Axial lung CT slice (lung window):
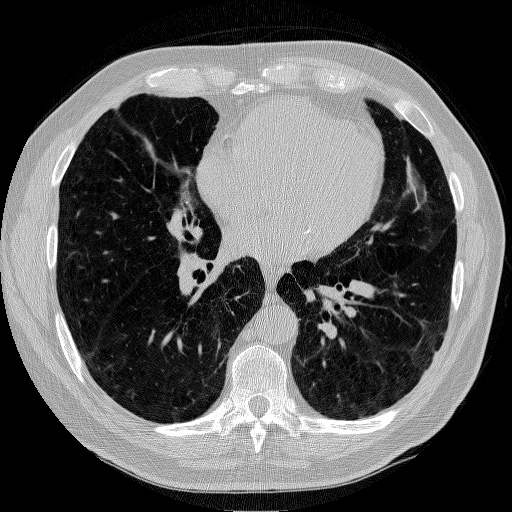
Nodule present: no